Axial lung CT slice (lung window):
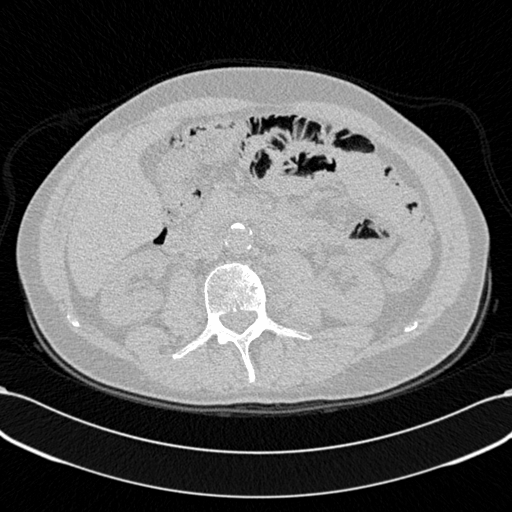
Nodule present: no